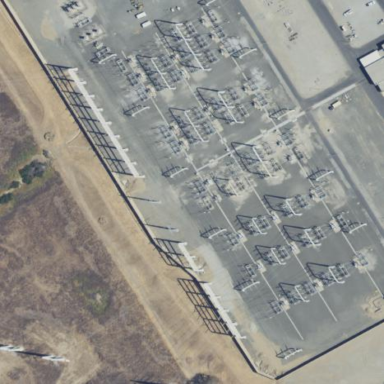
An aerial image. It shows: Outdoor transmission substation.